A bearing vibration time series has been folded into this square grayscale image, one row per segment of consecutive samples. Determine the bearing's health state. Answer with exactly one of: normal, inner_race, outer_race, ball.
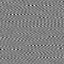
Answer: outer_race